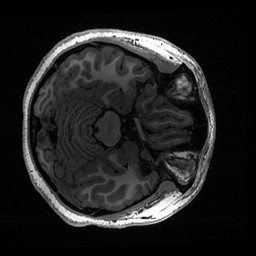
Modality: T1w
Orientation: axial
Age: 17
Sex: female
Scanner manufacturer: ge
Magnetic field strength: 3 T
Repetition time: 0.006952 s
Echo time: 0.00292 s